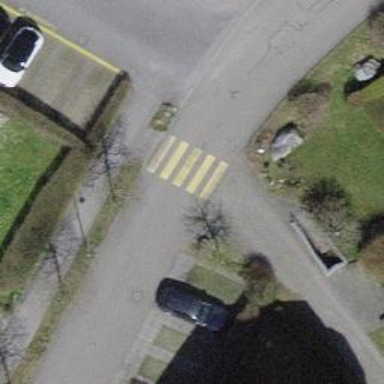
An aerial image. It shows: Uncontrolled zebra crossing with zebra markings.